Question:
How to make the above?
It can drag up and down by dragging the menu text area (menu image or some inner div), and the div comes down or up (with max and min limits) as its dragged.
I cant make this code working, can any one give a practical code?
'''
whole_menu.onPress = function() {
startDrag(this);
};
whole_menu.onRelease =function () {
stopDrag();
};
whole_menu.onPress = function() {
startDrag(this, false, 0, this._y, 800-this._width, this._y);
};
whole_menu.onRelease =function () {
stopDrag();
};
'''
added more explanation and code, so
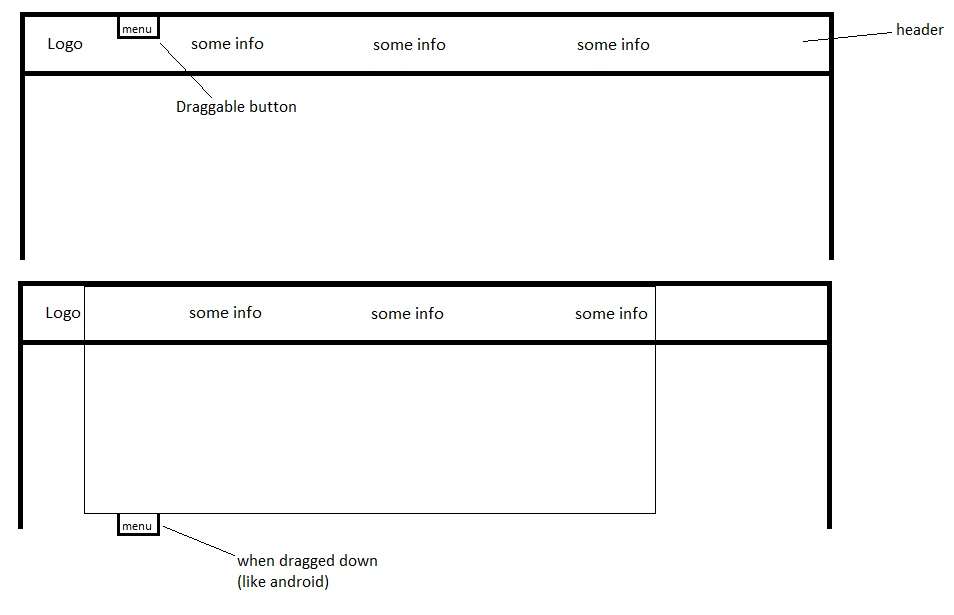
Answer: () I build this, should work on all mobile devices! (Tested also on mobile - Android)
## jsBin demo
'''
var $MB = $('#menu_btn'),
$M = $('#menu'),
$DOM = $(document),
startAtY = 10, // CSS px
endAtY = 270, // CSS #menu height px
clickedAtY,
clickEventType= document.ontouchstart !== null ? 'mousedown' : 'touchstart',
moveEventType = document.ontouchmove !== null ? 'mousemove' : 'touchmove' ,
endEventType = document.ontouchend !== null ? 'mouseup' : 'touchend' ;
$MB.on(clickEventType, function( e ) {
e.preventDefault();
clickedAtY = e.pageY - $(this).offset().top;
if(clickEventType === 'touchstart'){
clickedAtY = e.originalEvent.touches[0].pageY - $(this).offset().top;
}
$DOM.on(moveEventType, moveHandler)
.on(endEventType, stopHandler);
});
function moveHandler( e ) {
var posY = e.pageY - clickedAtY;
if(moveEventType === 'touchmove') {
posY = e.originalEvent.touches[0].pageY - clickedAtY;
}
posY = Math.min( Math.max(0, posY), endAtY - startAtY);
$M.css({top: posY});
}
function stopHandler() {
$DOM.off(moveEventType, moveHandler)
.off(endEventType, stopHandler);
}
'''
'''
*{margin:0;padding:0;}
body{font-family:Arial;}
#menu_wrapper{
height:0px;
}
#menu{
background:#444;
height:280px;
margin-top:-270px;
color:#ccc;
position:relative;
}
#menu_btn{
cursor:pointer;
background:#444;
padding:10px 20px;
position:absolute;
bottom:-30px;
left:30px;
}
'''
'''
<script src="https://ajax.googleapis.com/ajax/libs/jquery/2.1.1/jquery.min.js"></script>
<div id="menu_wrapper">
<div id="menu">
<div id="menu_btn">DRAG ME DOWN</div>
</div>
</div>
'''